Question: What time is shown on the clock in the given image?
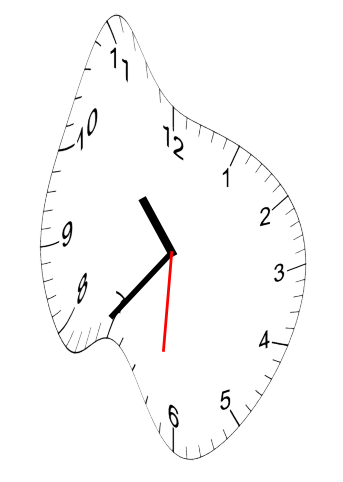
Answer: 10:36:31